Aerial crown-view tile of a tropical tree (Barro Colorado Island, Panama), acquired 20250715:
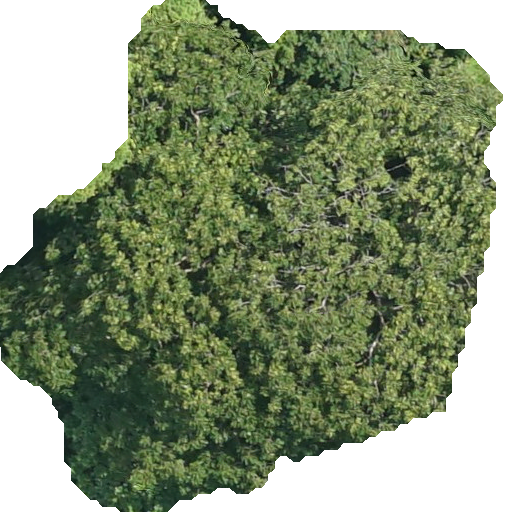
Species: Dipteryx oleifera
GBIF accepted scientific name: Dipteryx oleifera
Crown area: 268.62 m²